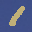
Label: 1